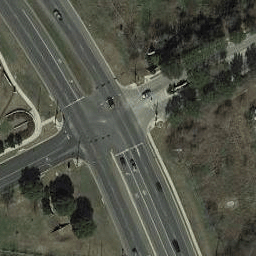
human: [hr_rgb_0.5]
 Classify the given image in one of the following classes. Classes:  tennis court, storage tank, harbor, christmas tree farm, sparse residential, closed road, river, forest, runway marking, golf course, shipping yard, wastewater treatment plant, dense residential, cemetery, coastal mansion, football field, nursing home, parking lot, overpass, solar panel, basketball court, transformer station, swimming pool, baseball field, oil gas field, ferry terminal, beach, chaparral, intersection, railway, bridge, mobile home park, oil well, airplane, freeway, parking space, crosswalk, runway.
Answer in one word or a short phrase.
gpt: intersection